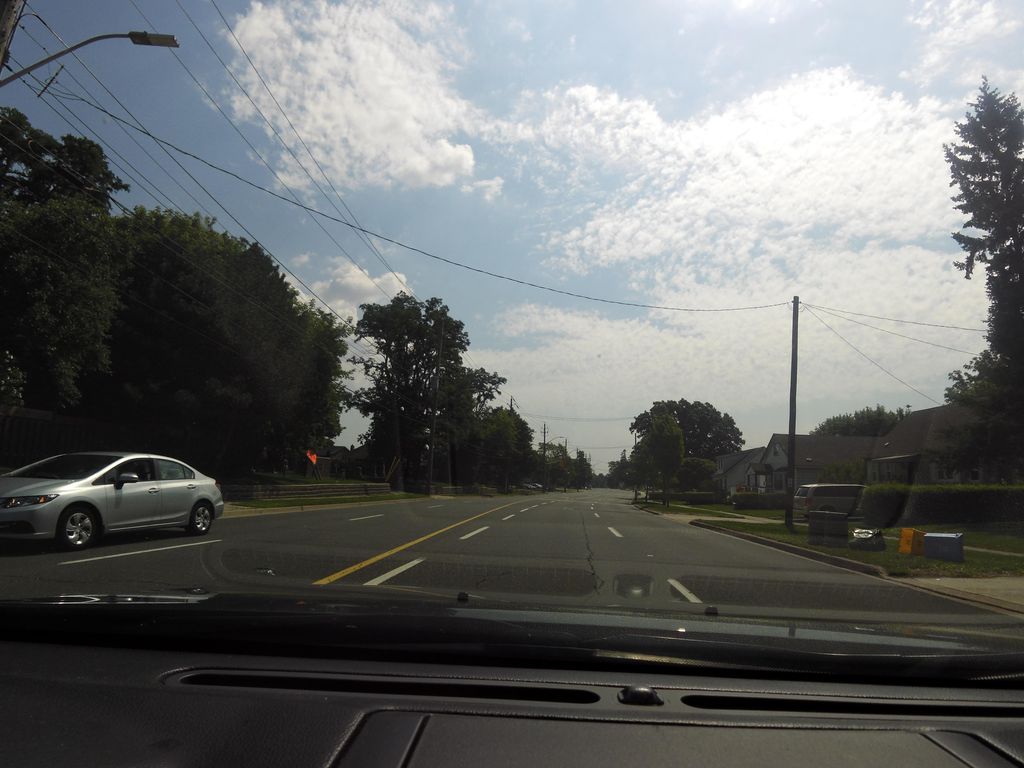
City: hamilton